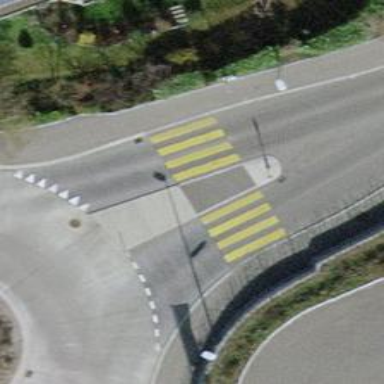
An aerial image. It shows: Uncontrolled zebra crossing with pedestrian island.